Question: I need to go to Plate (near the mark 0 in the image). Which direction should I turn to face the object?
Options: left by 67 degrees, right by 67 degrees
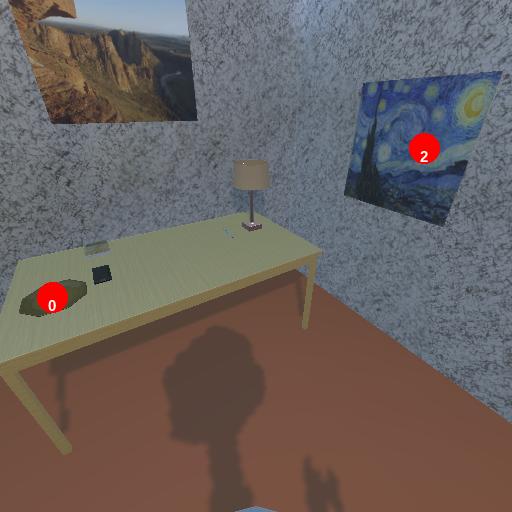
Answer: left by 67 degrees